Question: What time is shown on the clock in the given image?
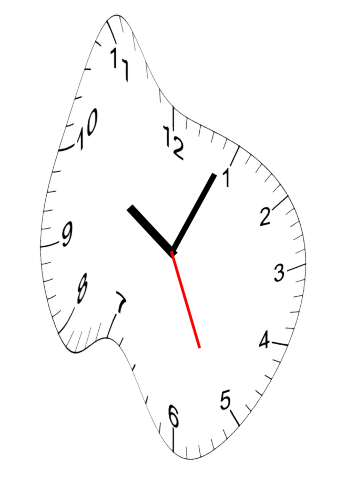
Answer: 10:04:26